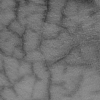
Label: not_dusty